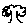
Label: tree